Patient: sex F, age 54
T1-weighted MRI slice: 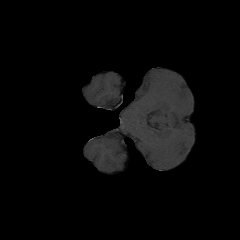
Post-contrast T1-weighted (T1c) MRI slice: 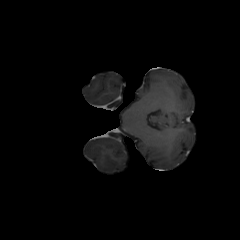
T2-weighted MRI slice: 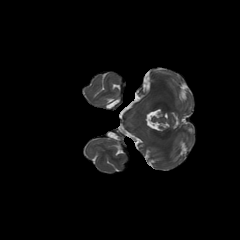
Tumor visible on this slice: no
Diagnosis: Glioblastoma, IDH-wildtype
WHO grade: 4